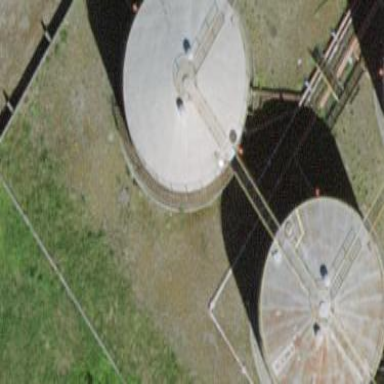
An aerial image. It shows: Storage tank created as man-made structure.